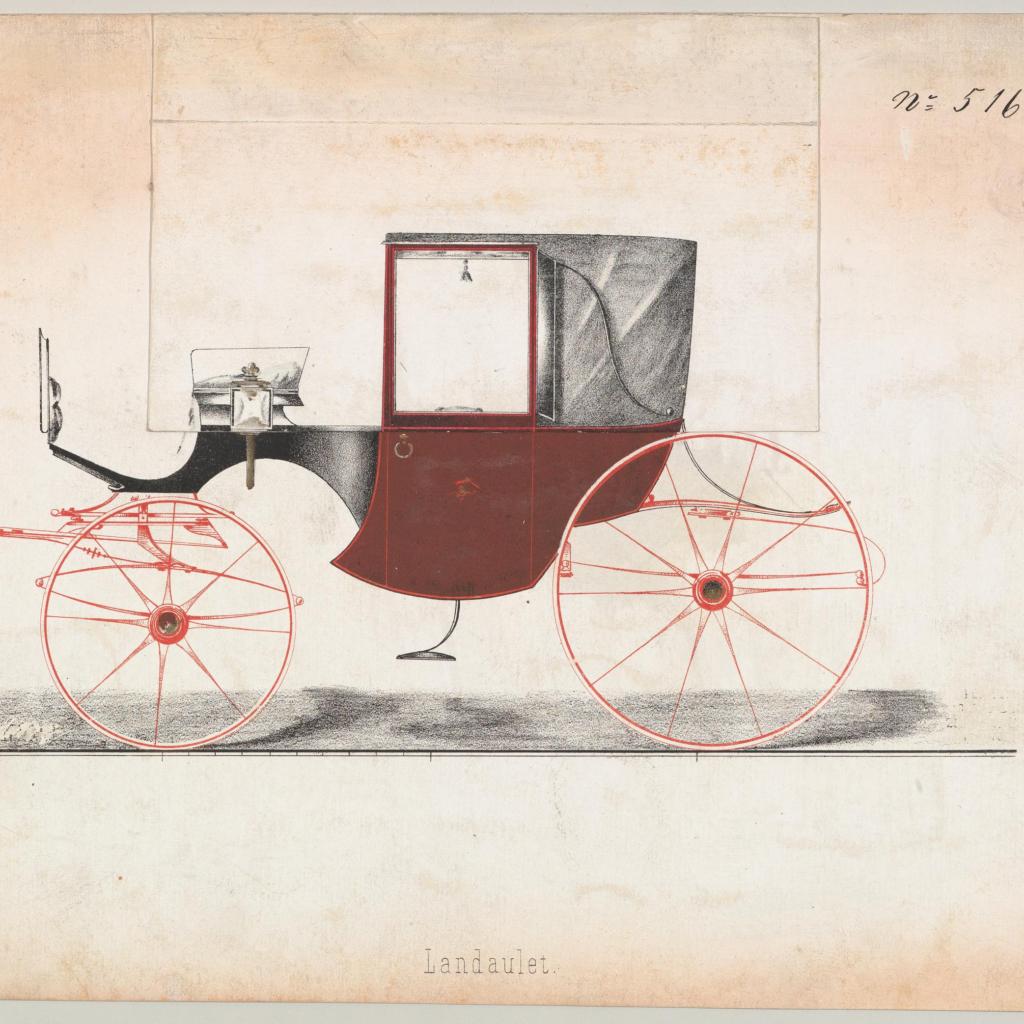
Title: Landaulet #516
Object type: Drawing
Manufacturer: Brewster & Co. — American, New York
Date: ca. 1860
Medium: Hand colored lithograph with gouache
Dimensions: sheet: 6 1/2 x 8 7/8 in. (16.5 x 22.5 cm)
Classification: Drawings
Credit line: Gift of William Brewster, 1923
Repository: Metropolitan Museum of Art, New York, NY